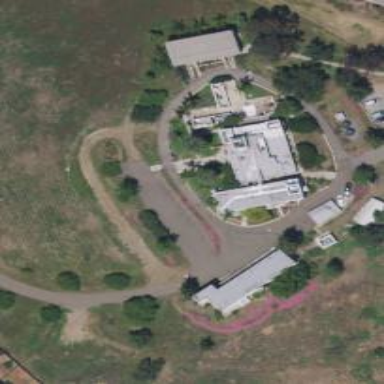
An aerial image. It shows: School.